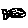
Label: fish